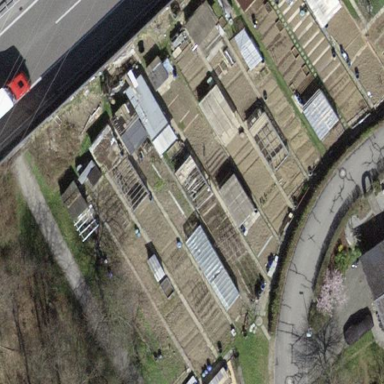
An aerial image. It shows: Allotments area.